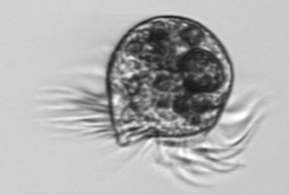
Label: Pelagostrobilidium